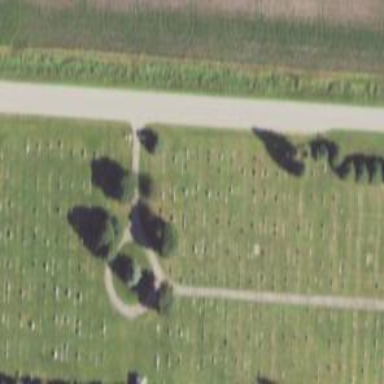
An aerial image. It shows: Cemetery.